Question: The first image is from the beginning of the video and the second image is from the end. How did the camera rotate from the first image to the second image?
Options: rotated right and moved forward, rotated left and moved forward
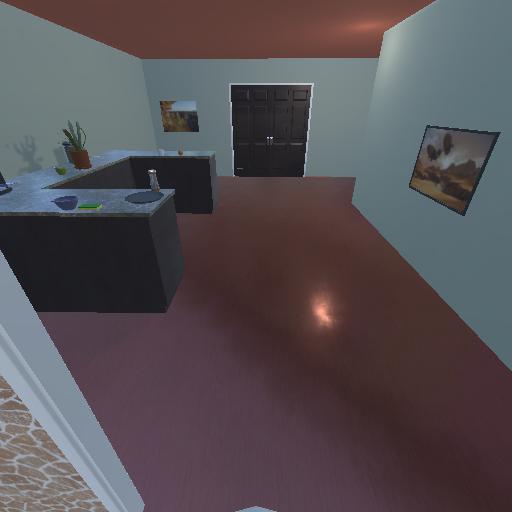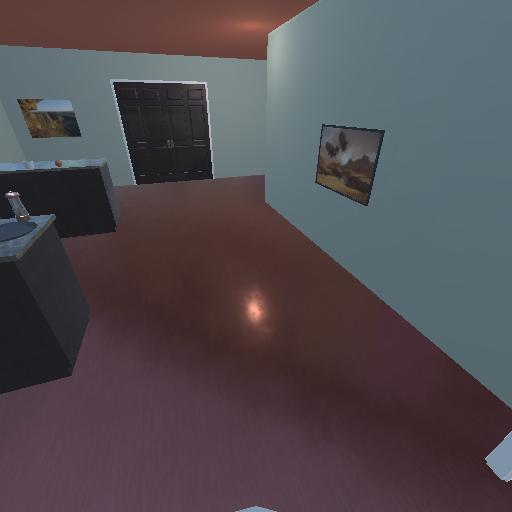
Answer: rotated right and moved forward